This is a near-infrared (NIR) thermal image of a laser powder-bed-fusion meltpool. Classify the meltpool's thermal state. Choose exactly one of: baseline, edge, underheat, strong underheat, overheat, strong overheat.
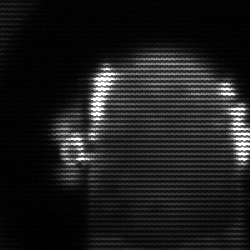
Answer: baseline